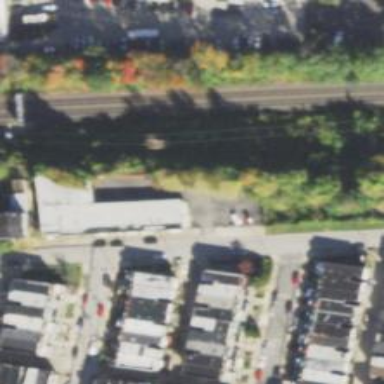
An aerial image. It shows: Alley classified as service road.